A bearing vibration time series has been folded into this square grayscale image, one row per segment of consecutive samples. Diagnose the bearing from this image, choosing from: normal, inner_race, outer_race, ball.
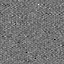
Answer: inner_race